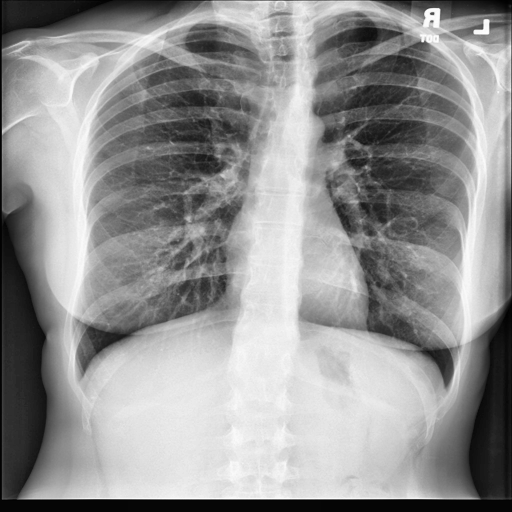
Finding: NORMAL